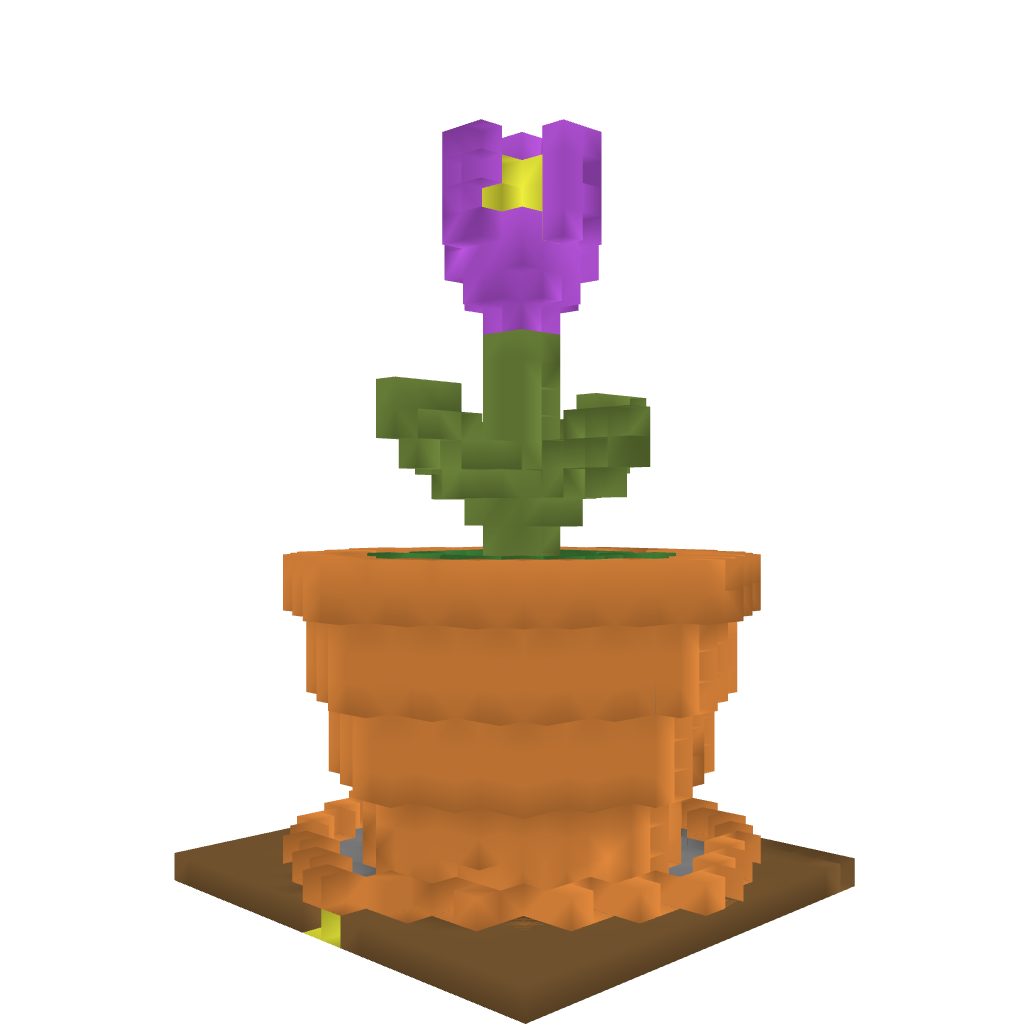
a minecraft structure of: Flower Pot Shop bad low quality